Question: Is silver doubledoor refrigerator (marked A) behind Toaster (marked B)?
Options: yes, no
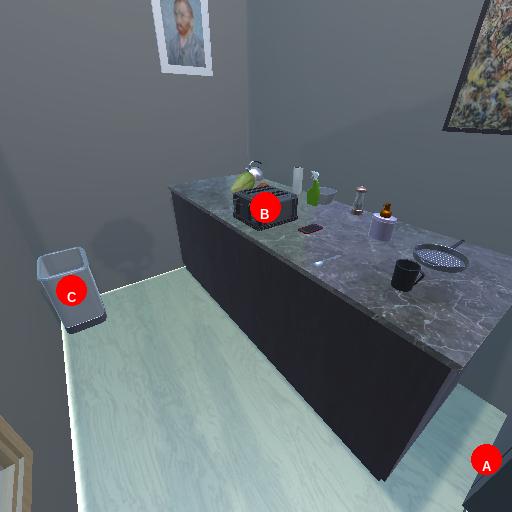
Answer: yes